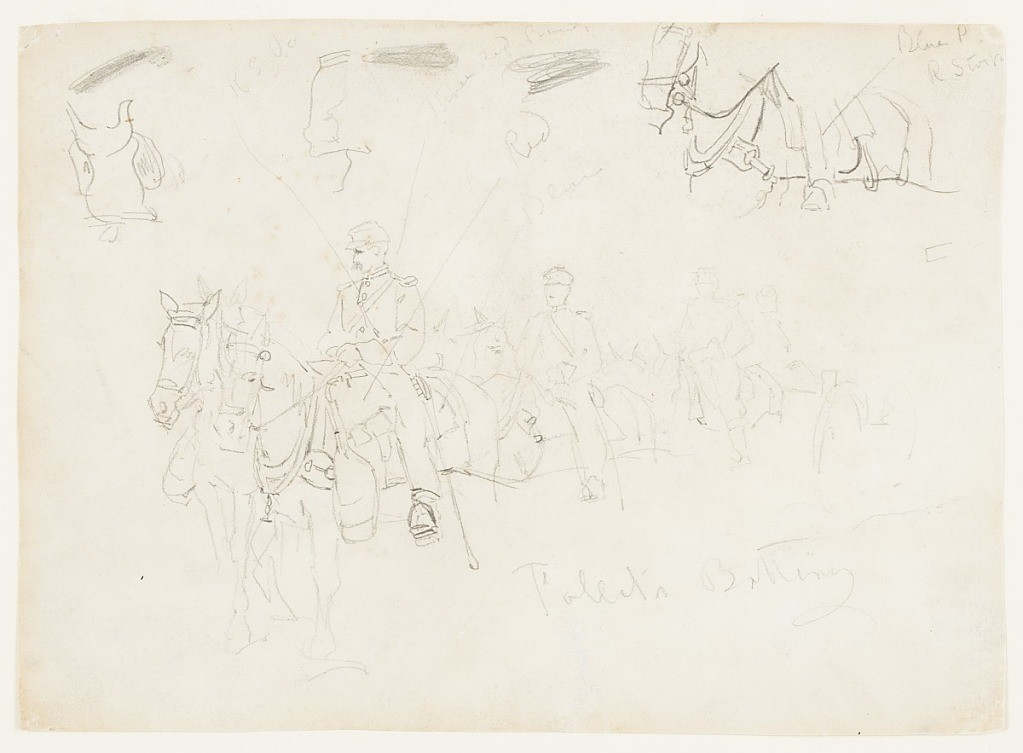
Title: Talbot's Battery
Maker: Winslow Homer, American, 1836–1910
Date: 1862
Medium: Graphite on cream wove paper
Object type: Drawing
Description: Horizontal view of an artillery column, with sketches of details along upper margin of sheet.